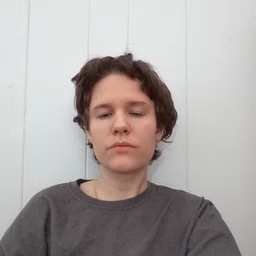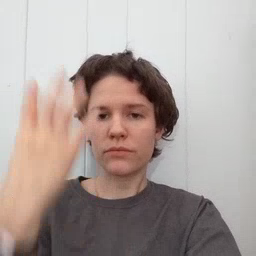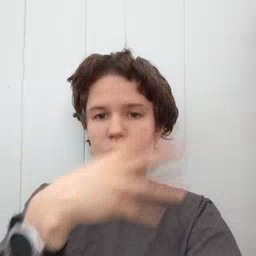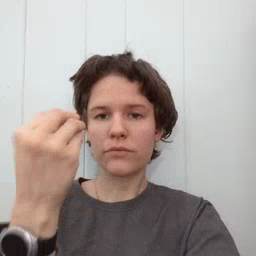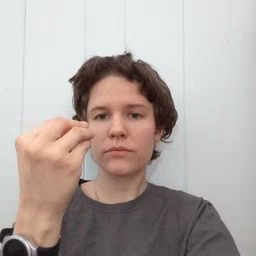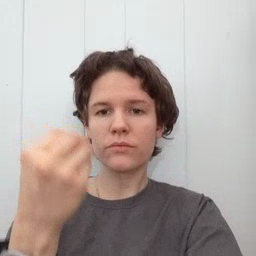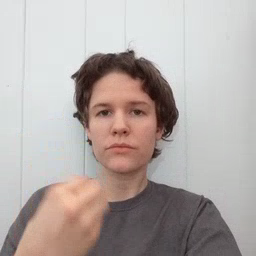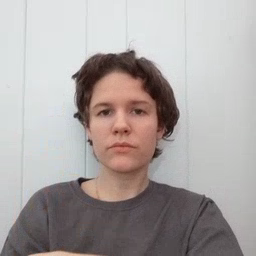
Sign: pretty